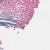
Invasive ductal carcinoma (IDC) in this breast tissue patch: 0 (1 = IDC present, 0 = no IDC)